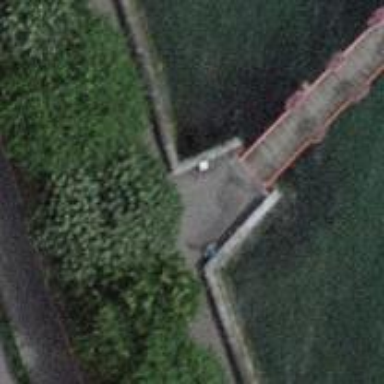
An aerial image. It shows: Man-made pier.